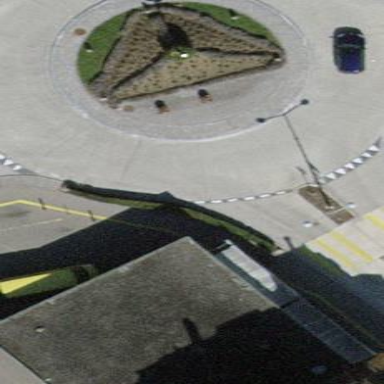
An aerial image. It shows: Asphalt road that is secondary route leading to roundabout.